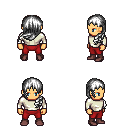
a pixel art fantasy rpg character, male body template, human, tanned skin, white long-sleeve shirt, red pants, white left-swept hairstyle, maroon shoes, four views (front, back, left, right), 2x2 character sprite sheet, small pixel art, hard edges, no anti-aliasing